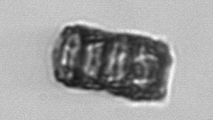
Label: Paralia_sulcata